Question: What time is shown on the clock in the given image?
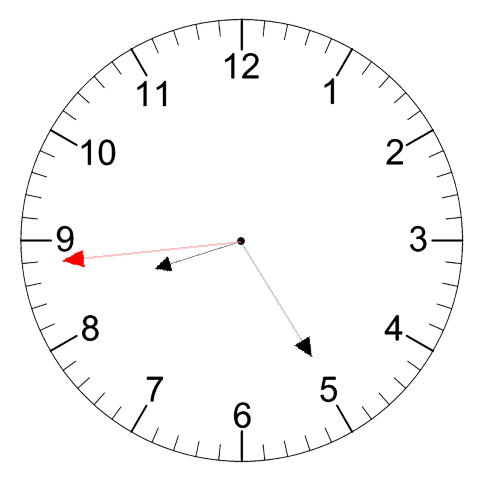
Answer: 08:24:44